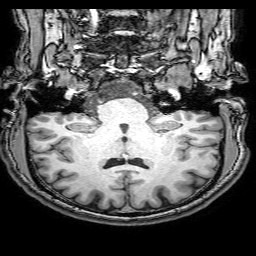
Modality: T1w
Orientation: sagittal
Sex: male
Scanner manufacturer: philips
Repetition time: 0.008119 s
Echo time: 0.00373 s